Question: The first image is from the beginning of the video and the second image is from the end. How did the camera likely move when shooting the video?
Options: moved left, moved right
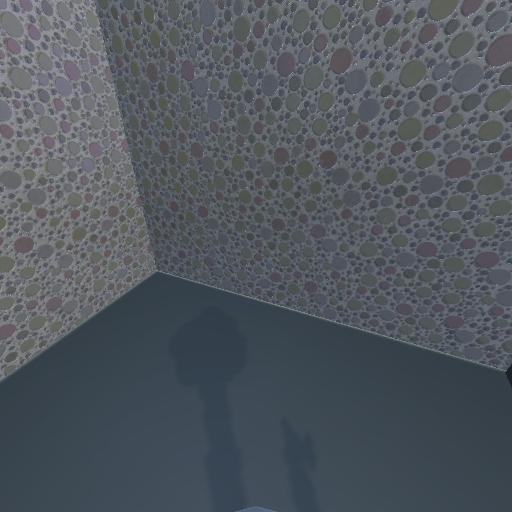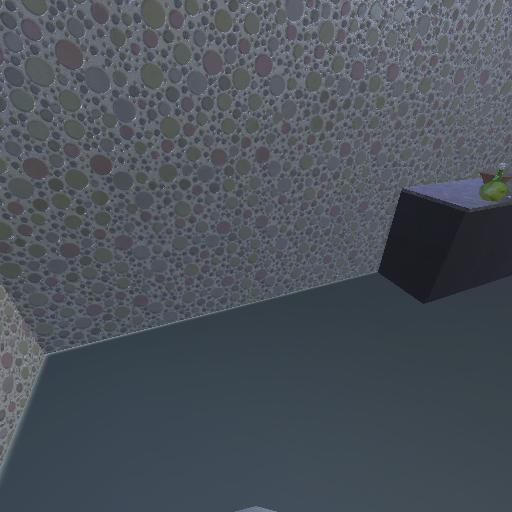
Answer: moved left